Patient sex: M
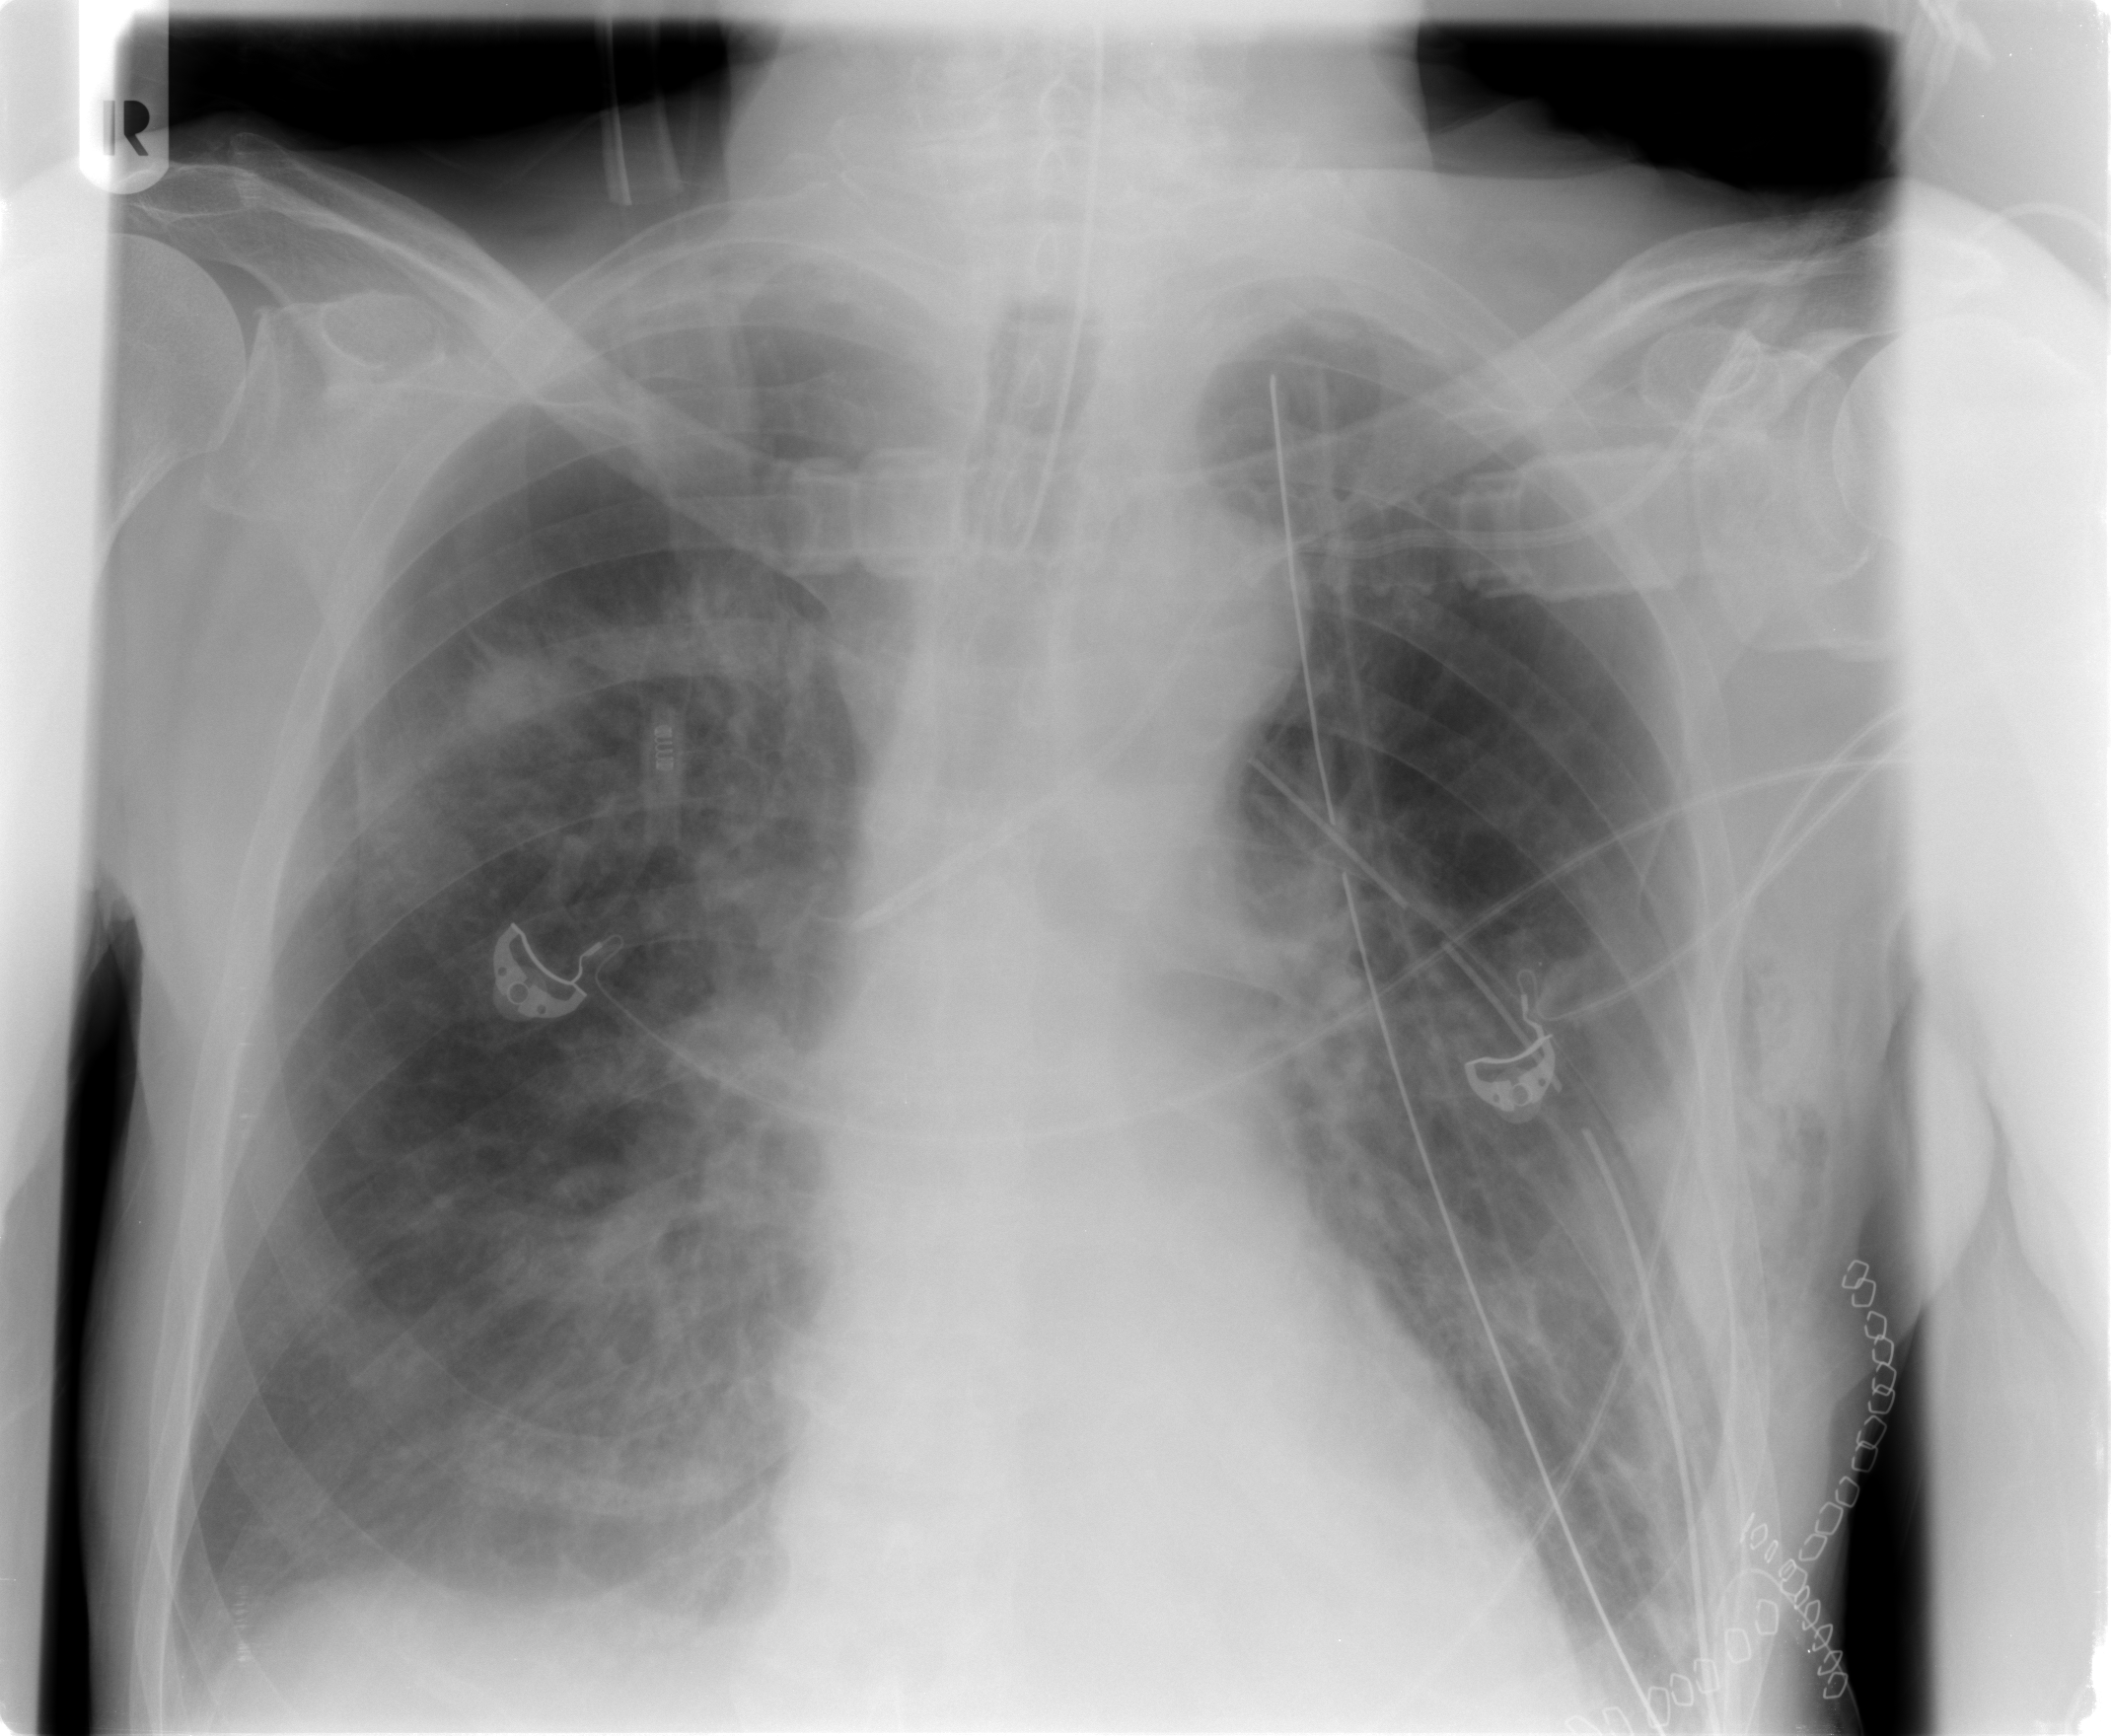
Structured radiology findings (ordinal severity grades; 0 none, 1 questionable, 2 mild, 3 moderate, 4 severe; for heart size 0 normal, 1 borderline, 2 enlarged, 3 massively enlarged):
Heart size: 0
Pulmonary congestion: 0
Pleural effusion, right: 2
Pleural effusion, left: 0
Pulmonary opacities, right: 2
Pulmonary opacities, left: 0
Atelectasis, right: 0
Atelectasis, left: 1